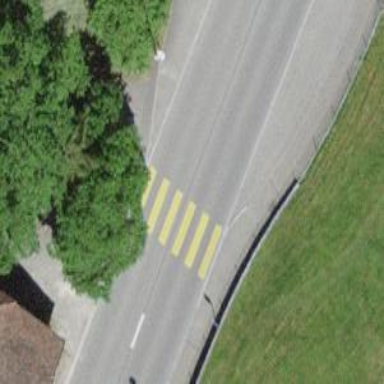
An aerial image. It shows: Marked road crossing.